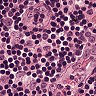
Metastatic tissue present: no